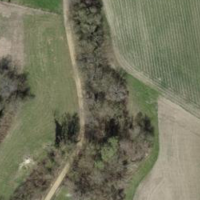
EUNIS habitat code: 52
Species observed at this site:
Pholidoptera griseoaptera